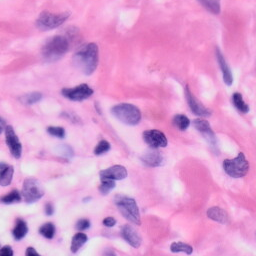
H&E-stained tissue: Skin